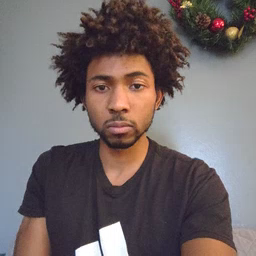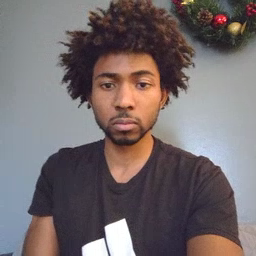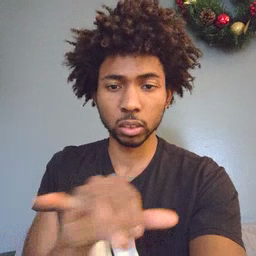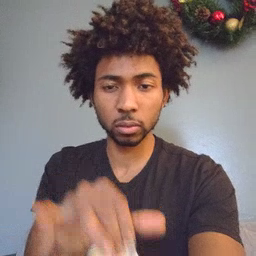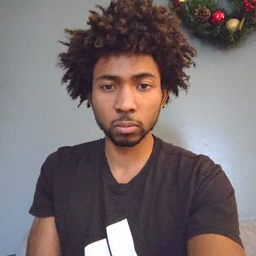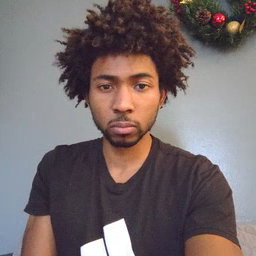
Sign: same